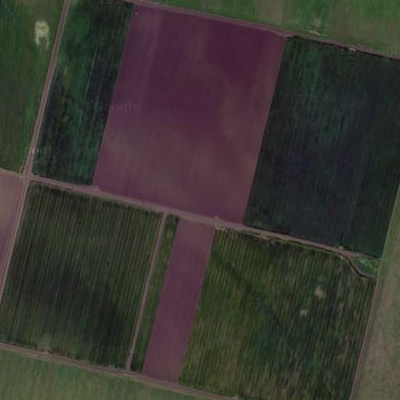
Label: Field